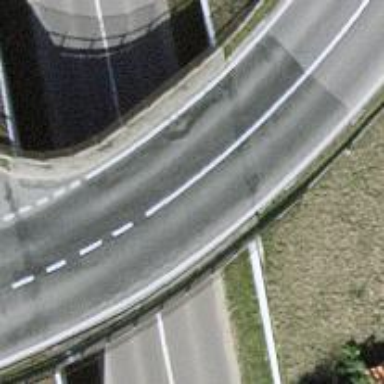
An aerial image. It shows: Secondary road crossing bridge.